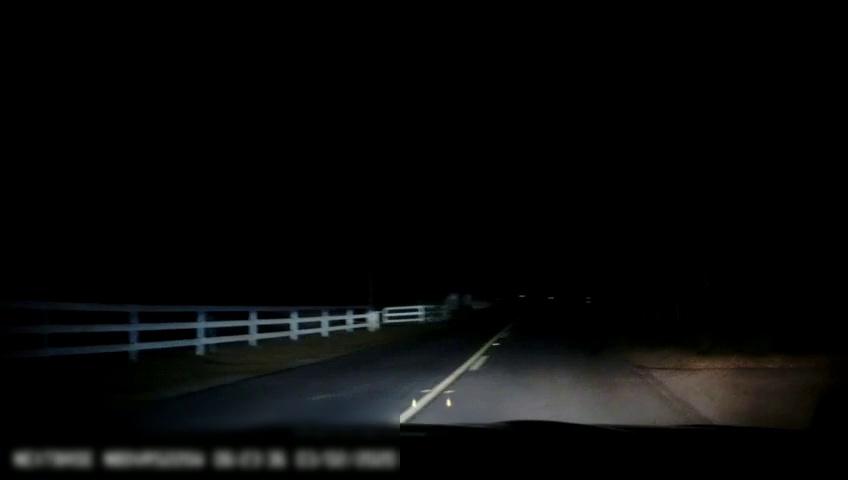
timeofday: Night
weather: Other
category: Drivable Space
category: Lanes | Current Lane
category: Lanes | Alternate Lane